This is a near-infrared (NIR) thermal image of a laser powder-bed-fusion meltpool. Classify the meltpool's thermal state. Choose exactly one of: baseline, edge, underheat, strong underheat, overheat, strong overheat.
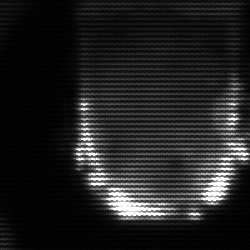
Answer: baseline